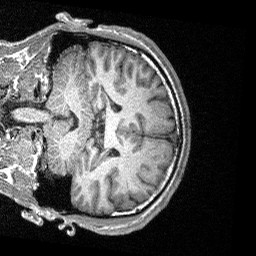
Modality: T1w
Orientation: coronal
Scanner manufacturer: siemens
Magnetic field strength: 3 T
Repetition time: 2.3 s
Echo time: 0.00226 s